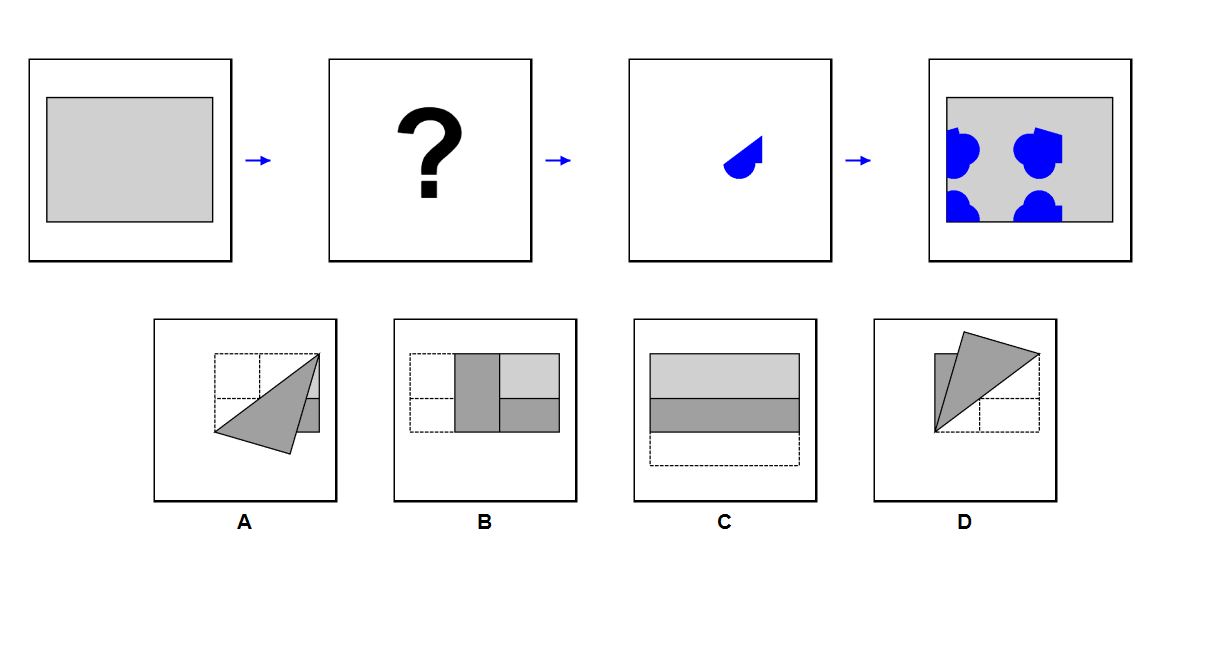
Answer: D